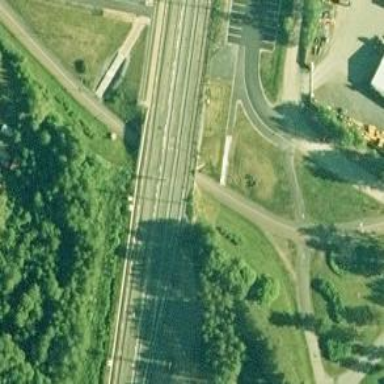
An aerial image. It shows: Railway signal.